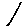
Label: line